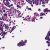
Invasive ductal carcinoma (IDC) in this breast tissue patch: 1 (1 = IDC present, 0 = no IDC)